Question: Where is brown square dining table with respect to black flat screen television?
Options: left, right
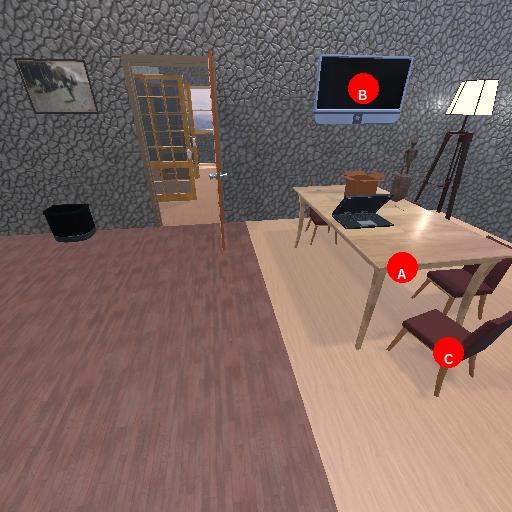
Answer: left